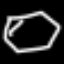
Label: octagon